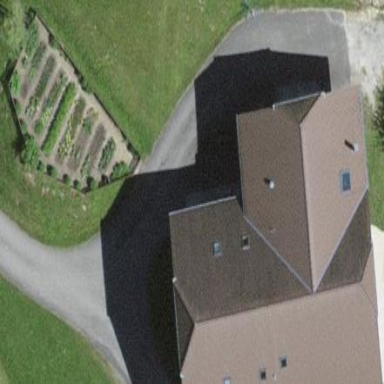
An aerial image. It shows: Farm building.